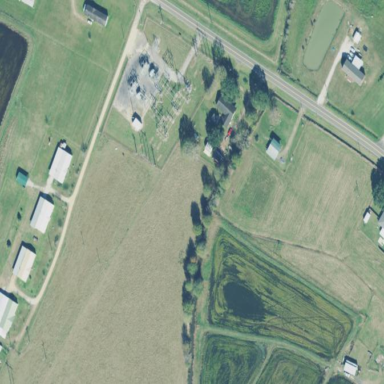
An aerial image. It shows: Distribution power substation secured by fence.